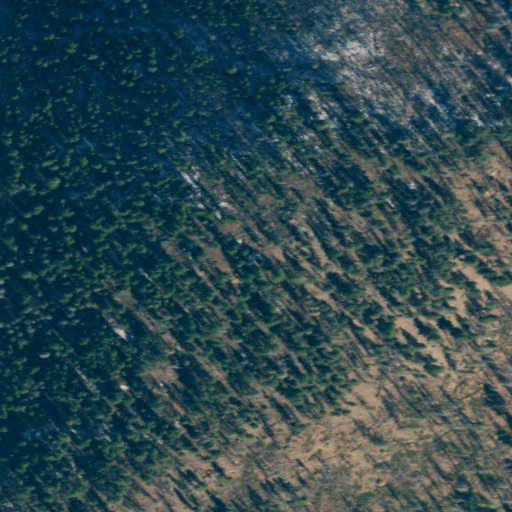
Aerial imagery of mountain in Washington named Ramsey Peak containing evergreen forest and shrub